Question: I tried to add a new attribute to Magento. I called it: "gross cost price". This is the price it costs me () when i buy it at a wholesaler excluding tax.
If I exceed a certain type of turnover the wholesaler gives me a discount based om the whosalers price ("gross cost price"). I call this the actual cost price () excluding tax and i use the native product attribute "cost".
Problem: the new created attribute is shown in the backend (catalog) always tax. The native attribute "Cost" is displayed excluding tax.
How can I display the new created whosalers price ("gross cost price") excluding tax in the backend (catalog) while keeping the other prices (i.e. MSRP, Special Price, Price) including tax and the native atribute "cost" excluding tax.
Thanks for your help!
Extra information:
The Attribute type: "Price" (See figure, Dutch)

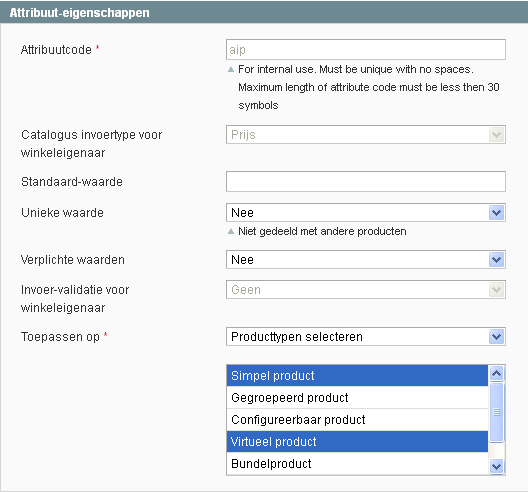
Answer: No problem, the price type attribute is processed in all conversions including currency and tax. This is why you are experiencing your issue. The stock Magento "cost" attribute is "text field". With integer validation for admin. I had to create a tiered cost extension and I learned this one the hard way. So create your attribute as similar to the stock cost attribute and that should solve your problem.